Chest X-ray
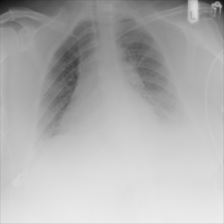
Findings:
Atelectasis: positive
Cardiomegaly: negative
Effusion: negative
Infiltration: positive
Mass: negative
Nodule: negative
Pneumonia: negative
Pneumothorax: negative
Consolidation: negative
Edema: negative
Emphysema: negative
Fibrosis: negative
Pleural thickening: negative
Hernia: negative